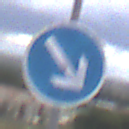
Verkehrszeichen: VorgeschriebeneVorbeifahrtRechts
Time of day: MorningAfternoon
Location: Outdoor (Suburban)
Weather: PartlyCloudy
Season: NotSpecified
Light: Natural